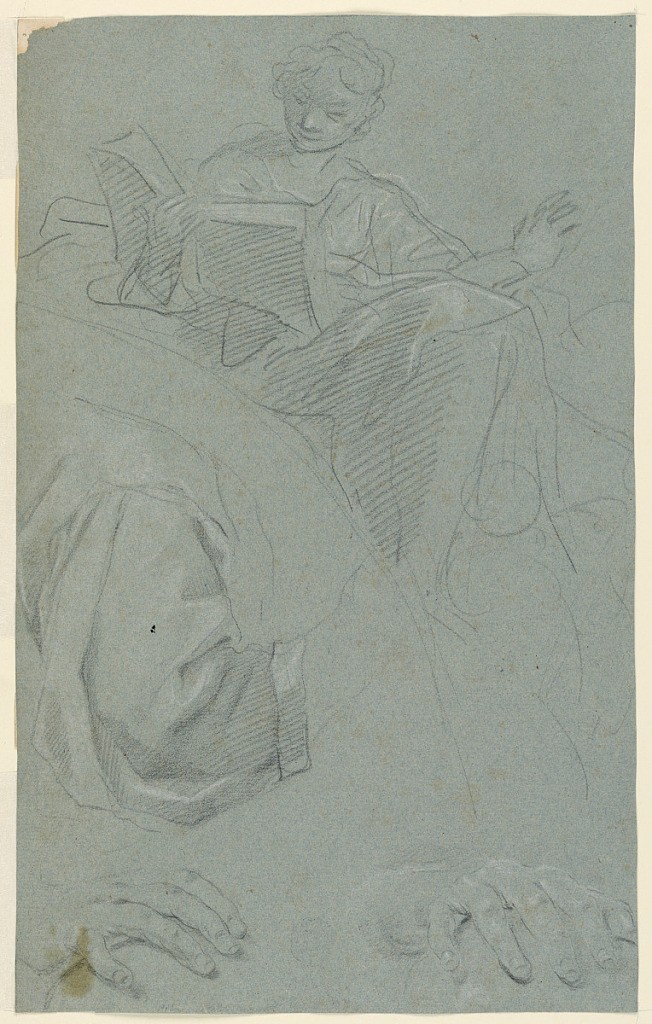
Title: Studies for a Woman With a Book
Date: late 18th century
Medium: Pencil, black and white crayon on grey-blue paper
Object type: Drawing
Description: Study of a woman holding a large book in her right hand and lefting her left. Below a study of an upper arm and elbow sheathed in clothing and two studies of hands. Verso has study for the woman's skirt.